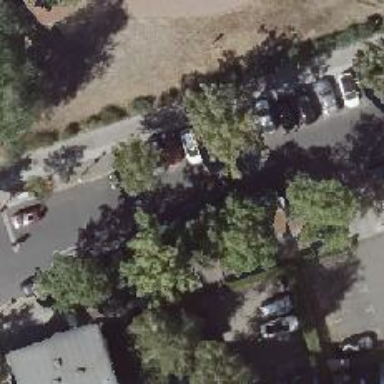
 there is perpendicular on-street parking lane."